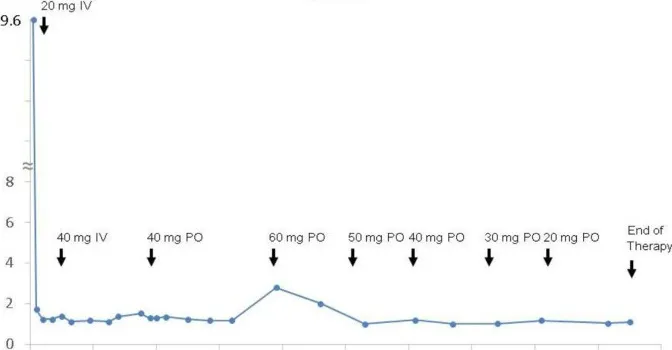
Serial INR and doses of vitamin K1 of the 15 y/o boy. He initially presented epistasis, gum bleeding, abdominal pain, and tarry stool. Poor compliance was noted between days 63 and 77. IV: intravenous route; PO: oral route.
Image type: pathology (fish)